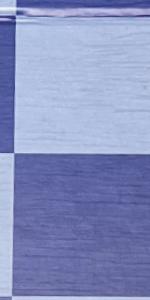
Label: Empty